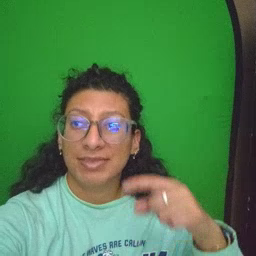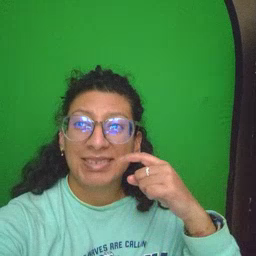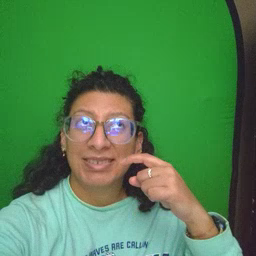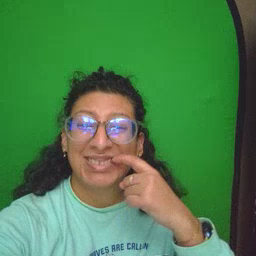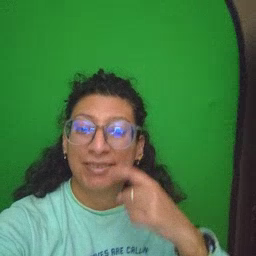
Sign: tooth